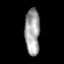
Tissue: prostate
Cell type: Epithelial cells
Senescence score: 0.3537
Nuclear area (px): 685
Mean DAPI intensity: 159.943